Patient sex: M
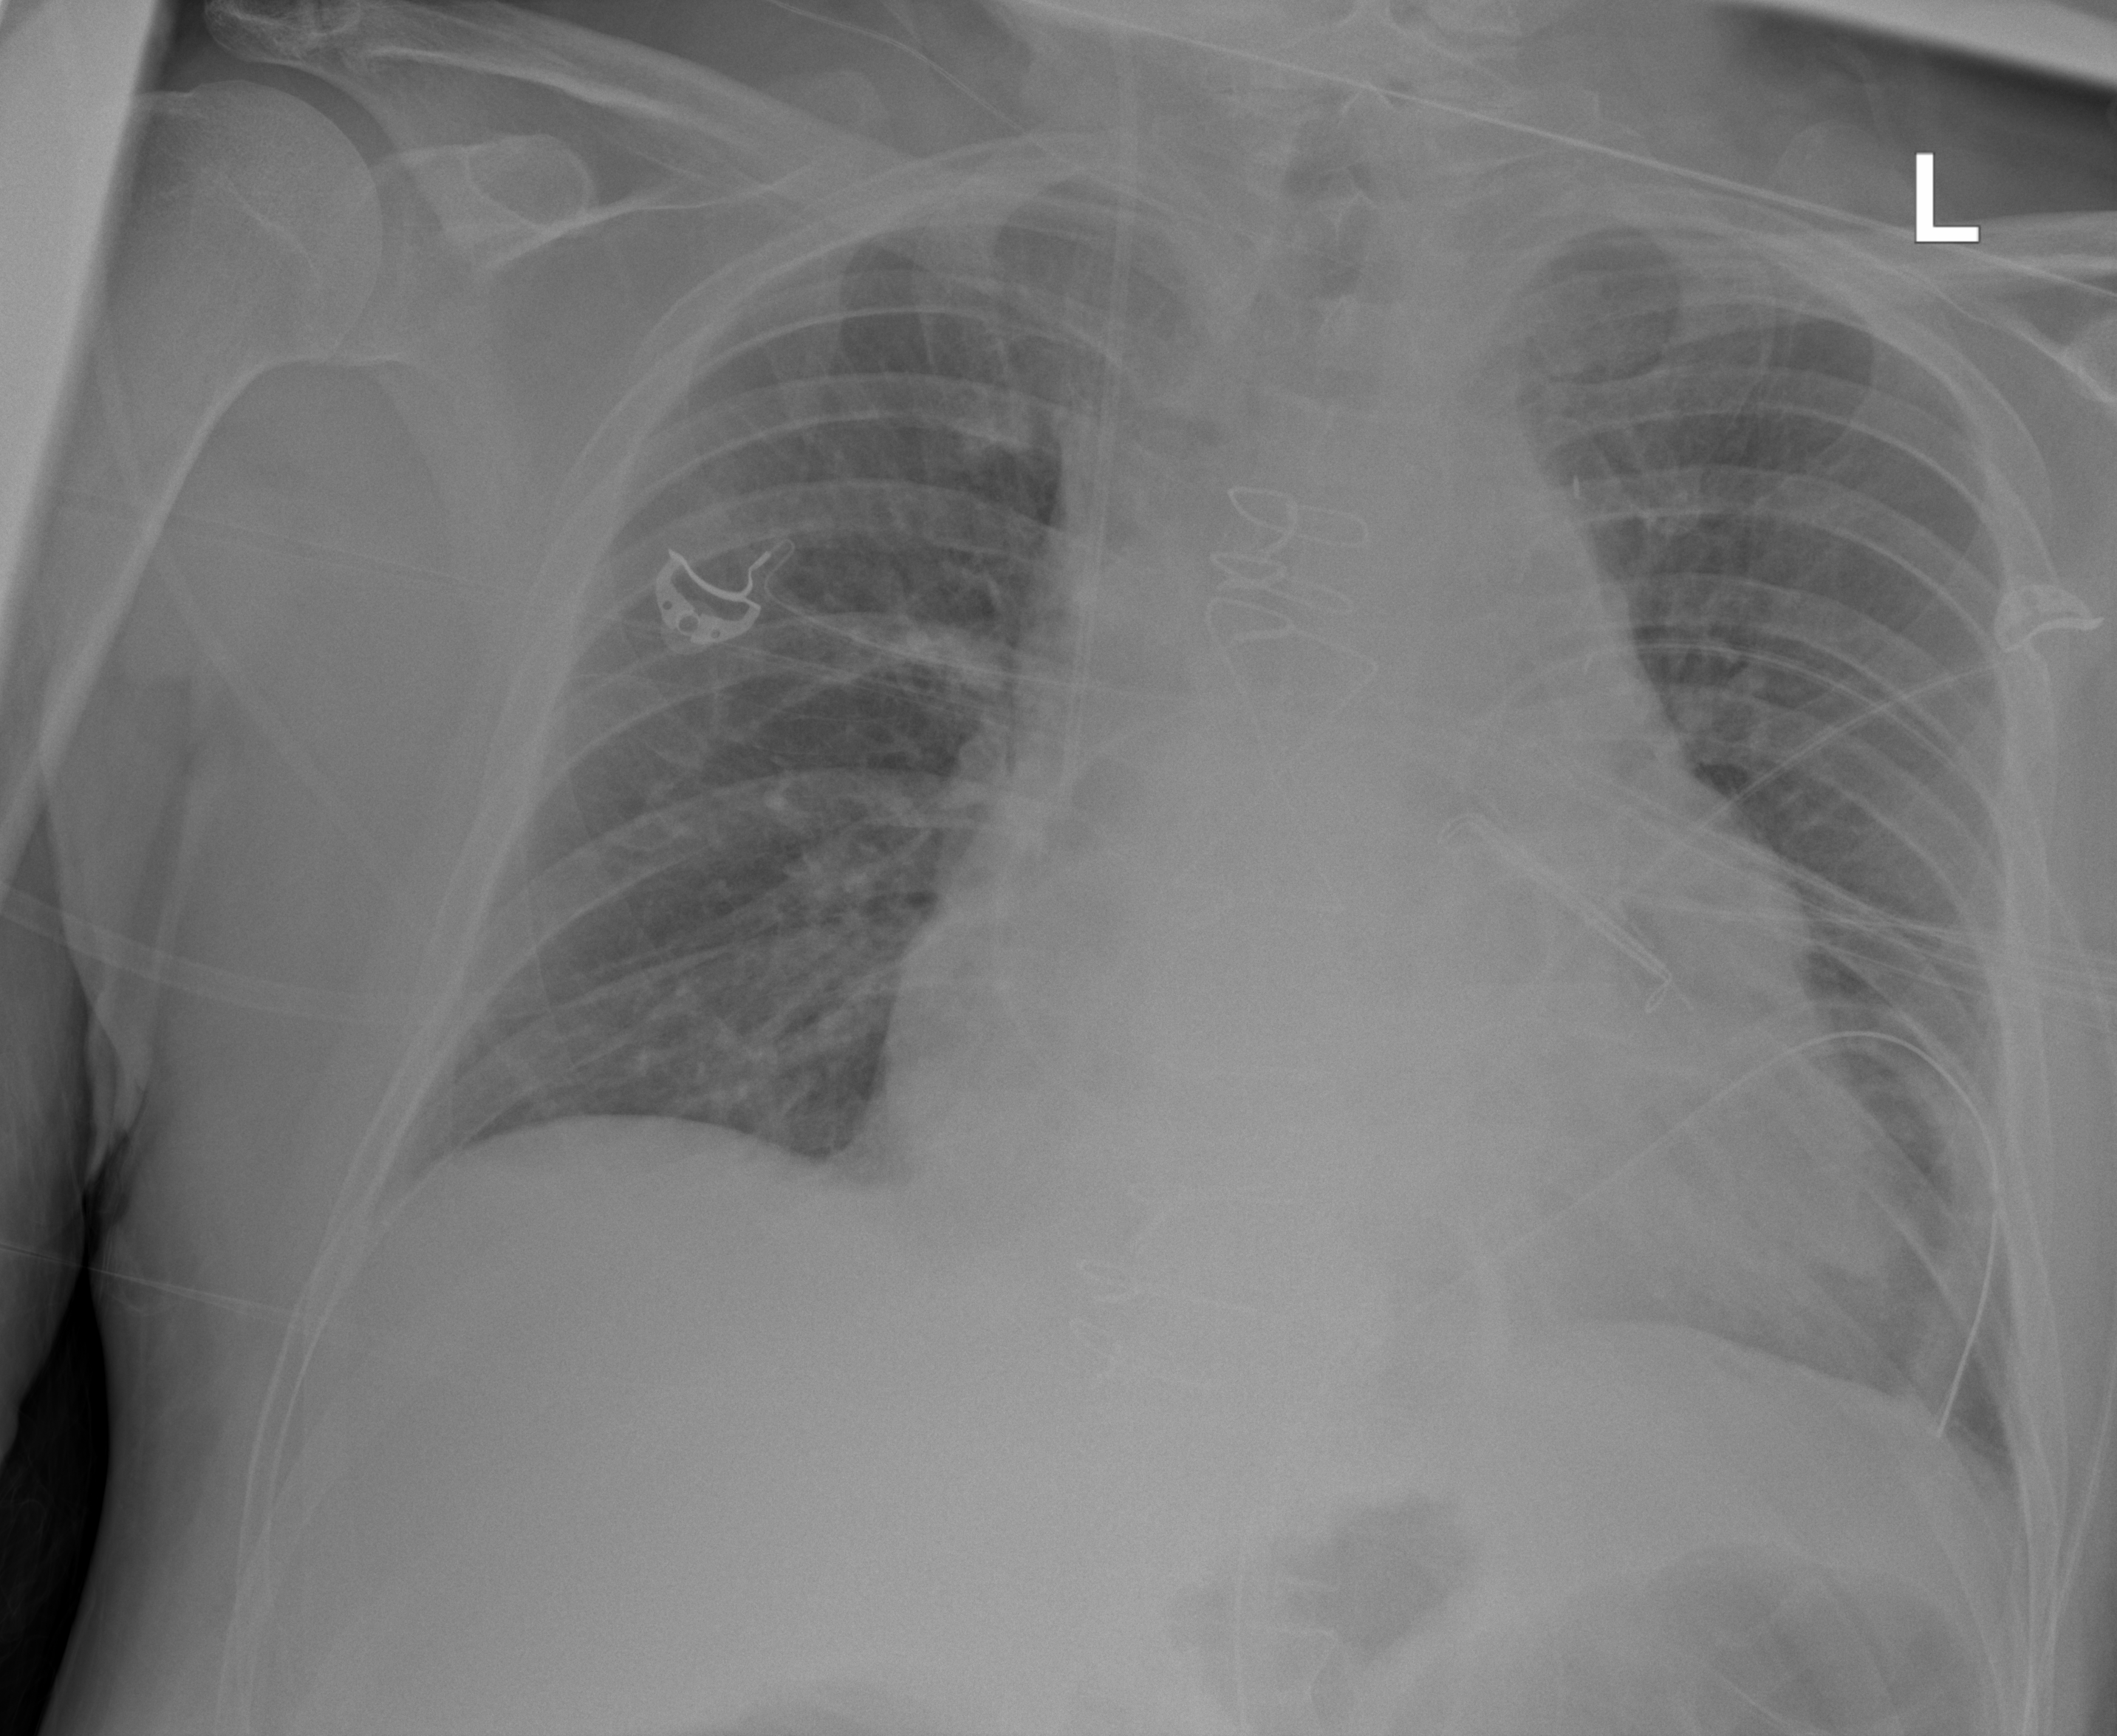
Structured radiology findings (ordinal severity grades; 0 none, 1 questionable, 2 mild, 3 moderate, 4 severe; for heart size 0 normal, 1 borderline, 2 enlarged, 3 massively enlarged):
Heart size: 2
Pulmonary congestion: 0
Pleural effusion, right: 1
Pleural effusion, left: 1
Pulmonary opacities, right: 0
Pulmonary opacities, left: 0
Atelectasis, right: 1
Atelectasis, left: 1